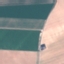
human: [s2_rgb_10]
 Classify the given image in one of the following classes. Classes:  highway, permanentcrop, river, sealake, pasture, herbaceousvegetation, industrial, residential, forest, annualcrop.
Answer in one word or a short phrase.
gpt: AnnualCrop